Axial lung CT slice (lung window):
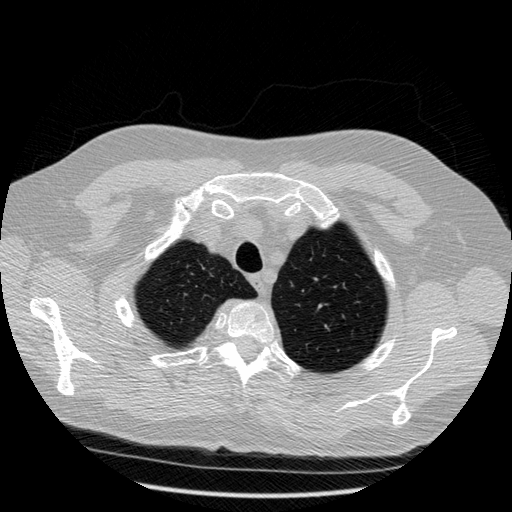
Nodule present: no